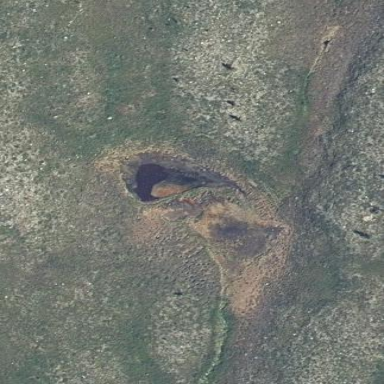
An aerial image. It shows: Bog wetland.